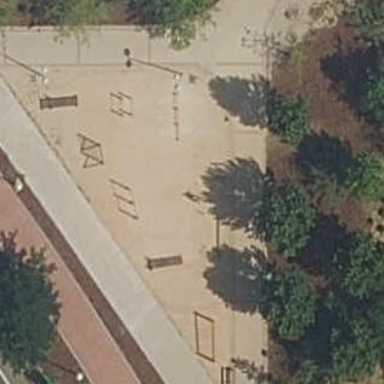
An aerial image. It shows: Playground area for leisure land.